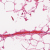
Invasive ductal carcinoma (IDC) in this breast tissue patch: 0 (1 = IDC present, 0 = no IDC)